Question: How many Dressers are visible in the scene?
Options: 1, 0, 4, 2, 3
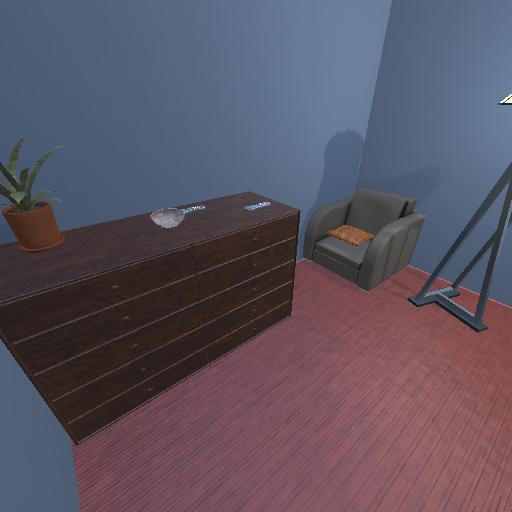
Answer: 1